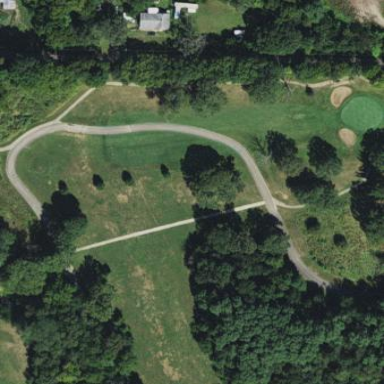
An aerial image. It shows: Golf rough area.